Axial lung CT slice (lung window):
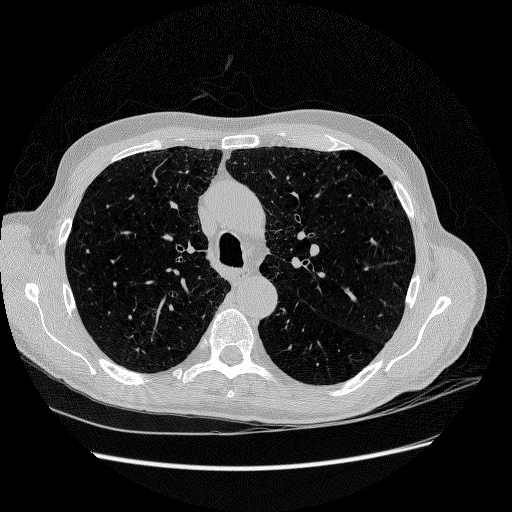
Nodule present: yes
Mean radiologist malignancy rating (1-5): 2.667